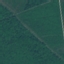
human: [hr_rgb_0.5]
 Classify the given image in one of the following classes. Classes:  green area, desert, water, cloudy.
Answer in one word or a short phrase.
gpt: green area